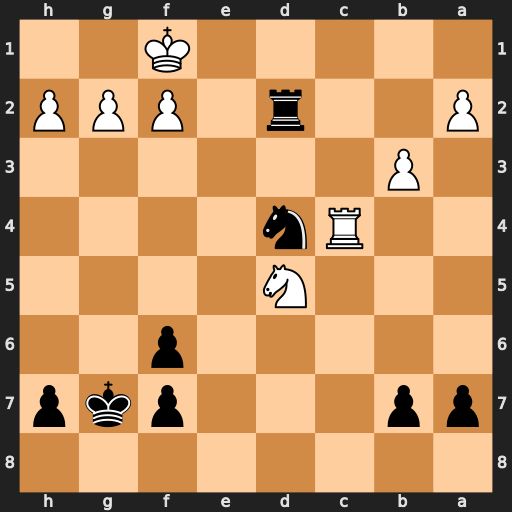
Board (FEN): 8/pp3pkp/5p2/3N4/2Rn4/1P6/P2r1PPP/5K2
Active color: b
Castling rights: -
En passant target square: -
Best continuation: Rd1#